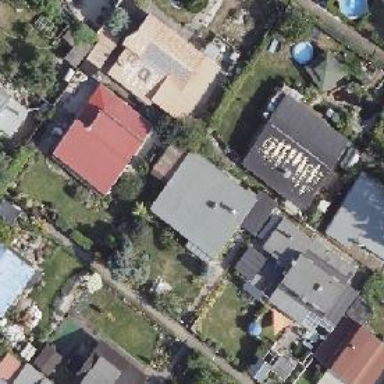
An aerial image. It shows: Shed.